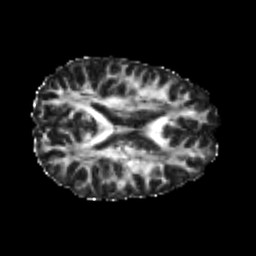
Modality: FA
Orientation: axial
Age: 22
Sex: male
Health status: healthy
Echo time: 0.074 s